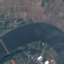
Label: River